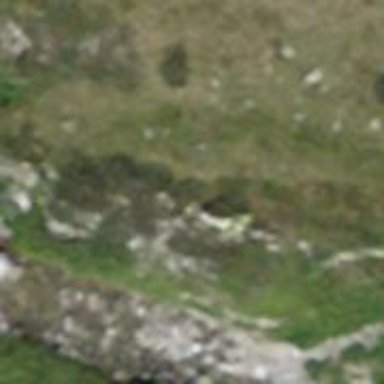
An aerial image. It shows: Natural cliff.